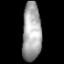
Tissue: prostate
Cell type: T cells
Senescence score: 0.3363
Nuclear area (px): 1092
Mean DAPI intensity: 164.358